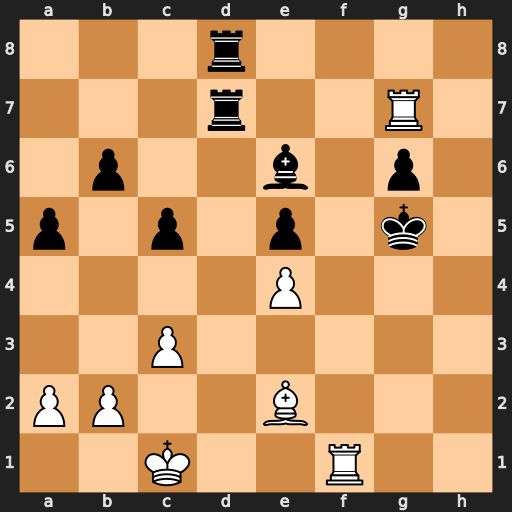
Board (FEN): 3r4/3r2R1/1p2b1p1/p1p1p1k1/4P3/2P5/PP2B3/2K2R2
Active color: w
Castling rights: -
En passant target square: -
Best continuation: Rg1+ Kf4 R7xg6